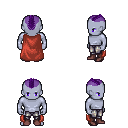
a pixel art fantasy rpg character, male body template, dark elf, purple skin, maroon cape, metal pants, purple short mohawk hairstyle, maroon shoes, four views (front, back, left, right), 2x2 character sprite sheet, small pixel art, hard edges, no anti-aliasing